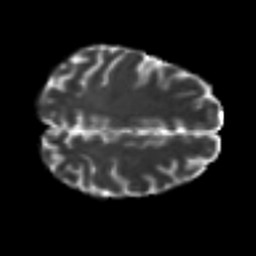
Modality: T2w
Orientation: axial
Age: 45
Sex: female
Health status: ill
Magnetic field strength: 3 T
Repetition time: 8.4 s
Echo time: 0.0926 s